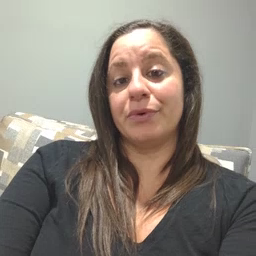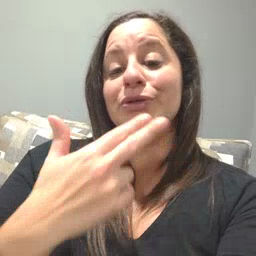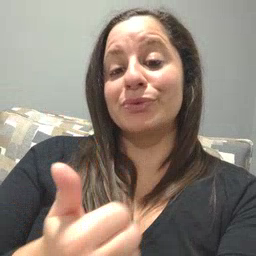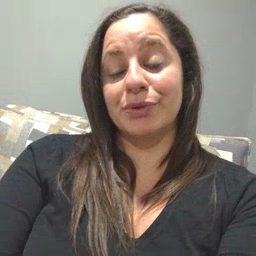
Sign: cute